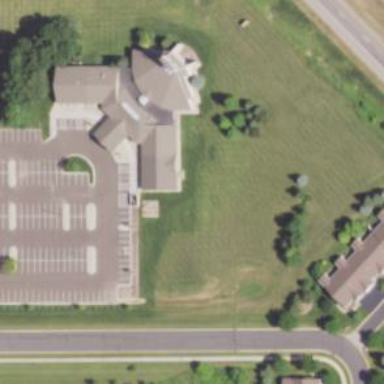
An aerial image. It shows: Building that is place of worship.